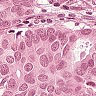
Metastatic tissue present: yes